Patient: sex M, age 55
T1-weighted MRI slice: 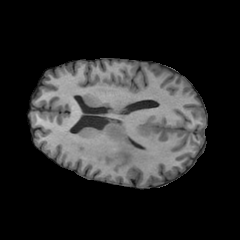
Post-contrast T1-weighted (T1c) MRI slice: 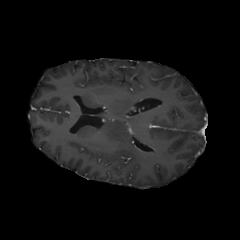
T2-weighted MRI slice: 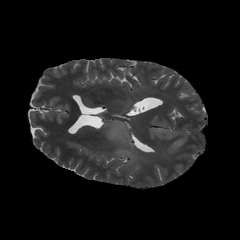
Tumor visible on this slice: yes
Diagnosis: Astrocytoma, IDH-wildtype
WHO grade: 2